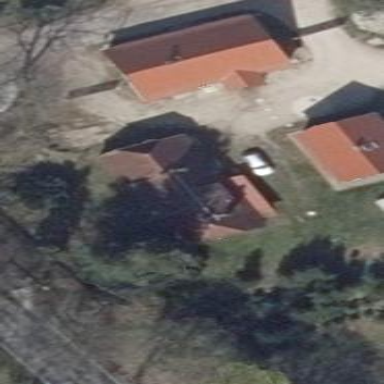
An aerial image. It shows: Half-hipped roof building.